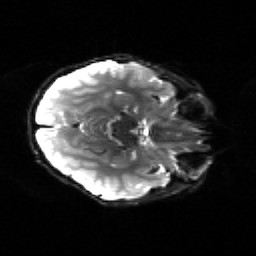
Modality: sbref
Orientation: axial
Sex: male
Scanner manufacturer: siemens
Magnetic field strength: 3 T
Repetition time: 5 s
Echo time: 0.071 s